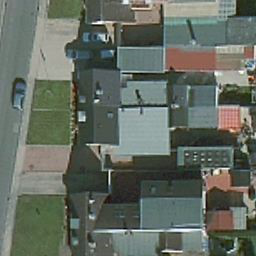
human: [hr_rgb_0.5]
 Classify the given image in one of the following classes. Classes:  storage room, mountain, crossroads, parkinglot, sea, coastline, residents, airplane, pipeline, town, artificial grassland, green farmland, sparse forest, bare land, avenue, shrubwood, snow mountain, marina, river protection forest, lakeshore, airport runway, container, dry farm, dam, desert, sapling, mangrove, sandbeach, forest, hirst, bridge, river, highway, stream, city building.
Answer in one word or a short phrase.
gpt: residents